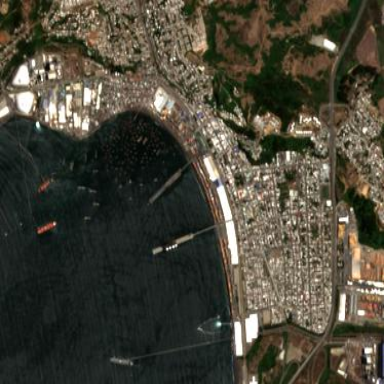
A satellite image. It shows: Industrial area designated for port activities.